Question: My tables are causing problems in IE8. I cannot get the dividing borders in the table header to appear above the gradient (except for in one spot, which you can see in the image below). The borders appear fine in every other browser and even in IE8 Compatibility Mode. Any ideas on how to fix this? <URL> is a test site for everyone to see the applied code.

Here is the table header's CSS, but you can view the entire CSS file <URL>:
'''
.gridview th {
background-image: url(data:image/svg+xml;base64,PD94bWwgdmVyc2lvbj0iMS4wIiA/Pgo8c3ZnIHhtbG5zPSJodHRwOi8vd3d3LnczLm9yZy8yMDAwL3N2ZyIgd2lkdGg9IjEwMCUiIGhlaWdodD0iMTAwJSIgdmlld0JveD0iMCAwIDEwMCAxMDAiIHByZXNlcnZlQXNwZWN0UmF0aW89Im5vbmUiPjxsaW5lYXJHcmFkaWVudCBpZD0iaGF0MCIgZ3JhZGllbnRVbml0cz0ib2JqZWN0Qm91bmRpbmdCb3giIHgxPSI1MCUiIHkxPSIxMDAlIiB4Mj0iNTAlIiB5Mj0iLTEuNDIxMDg1NDcxNTIwMmUtMTQlIj4KPHN0b3Agb2Zmc2V0PSIwJSIgc3RvcC1jb2xvcj0iIzAwNTM4MyIgc3RvcC1vcGFjaXR5PSIxIi8+CjxzdG9wIG9mZnNldD0iMTAwJSIgc3RvcC1jb2xvcj0iIzhmZDlmZiIgc3RvcC1vcGFjaXR5PSIxIi8+CiAgIDwvbGluZWFyR3JhZGllbnQ+Cgo8cmVjdCB4PSIwIiB5PSIwIiB3aWR0aD0iMTAwIiBoZWlnaHQ9IjEwMCIgZmlsbD0idXJsKCNoYXQwKSIgLz4KPC9zdmc+);
background-image: -webkit-linear-gradient(90deg, #005383 0%, #90d9ff 100%);
background-image: -moz-linear-gradient(90deg, #005383 0%, #90d9ff 100%);
background-image: -o-linear-gradient(90deg, #005383 0%, #90d9ff 100%);
background-image: -ms-linear-gradient(90deg, #005383 0%, #90d9ff 100%);
background-image: linear-gradient(90deg, #005383 0%, #90d9ff 100%);
filter: progid:DXImageTransform.Microsoft.gradient(startColorstr=#90d9ff, endColorstr=#005383);
-ms-filter: "progid:DXImageTransform.Microsoft.gradient(startColorstr=#90d9ff, endColorstr=#005383)";
background-color: #005383;
line-height: 18px;
vertical-align: top;
padding: 4px;
font-weight: bold;
text-align: center;
border-left: 1px solid #005580;
color: #fff;
}
'''
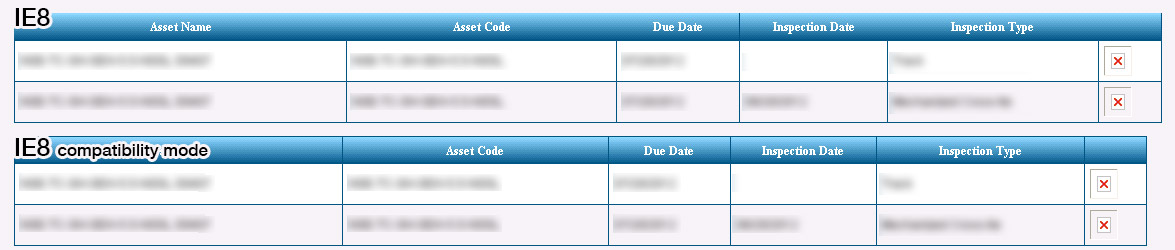
Answer: I found a fix, but I'm not very happy with it since it isn't valid HTML anymore...but this seems to fix the problem in older versions of IE:
'''
<!--[if !IE]> -->
<!DOCTYPE html PUBLIC "-//W3C//DTD XHTML 1.0 Transitional//EN"
"http://www.w3.org/TR/xhtml1/DTD/xhtml1-transitional.dtd">
<!-- <![endif]-->
'''
I showed this to my boss, he did not approve, so I am still looking for a solution!!!